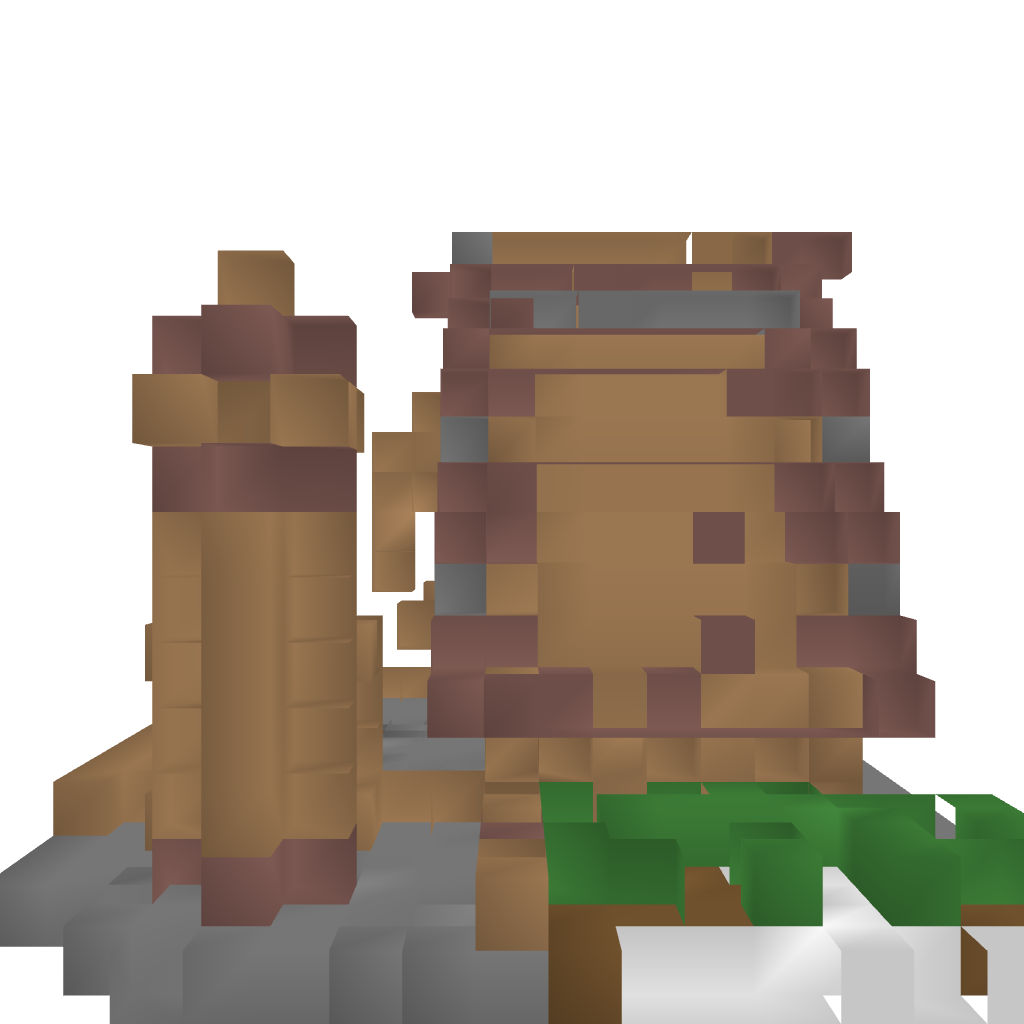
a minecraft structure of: Barn with Water Tower bad low quality